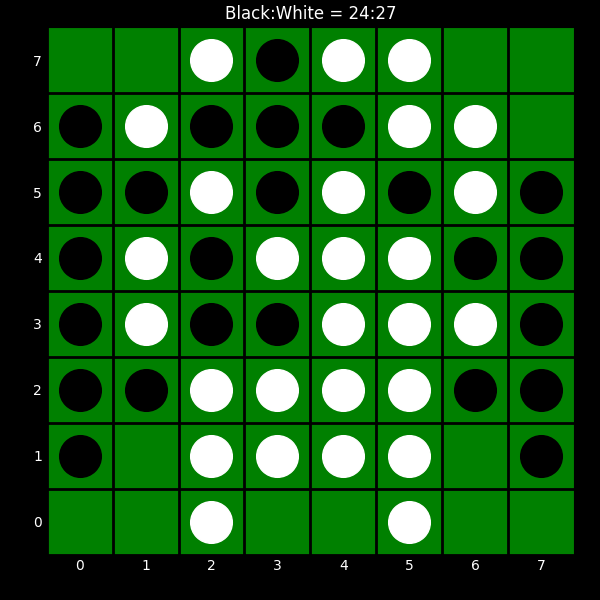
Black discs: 24
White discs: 27